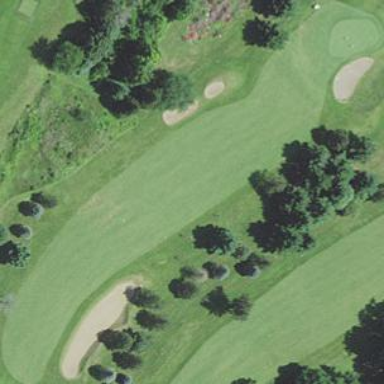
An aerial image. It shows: Grassy area designated as golf fairway.